Modality: planning_CT
Slice 78 of 145
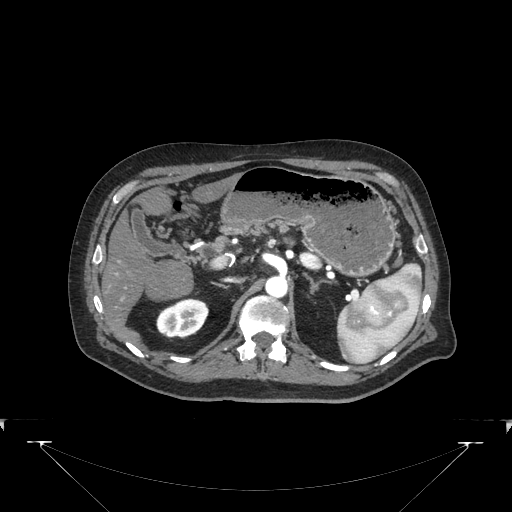